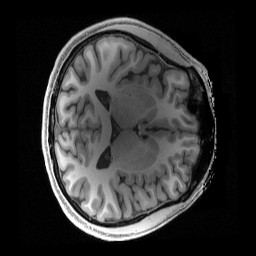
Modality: T1w
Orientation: axial
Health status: healthy
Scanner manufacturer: siemens
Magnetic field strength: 3 T
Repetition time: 2.4 s
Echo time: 0.00222 s